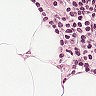
Metastatic tissue present: no